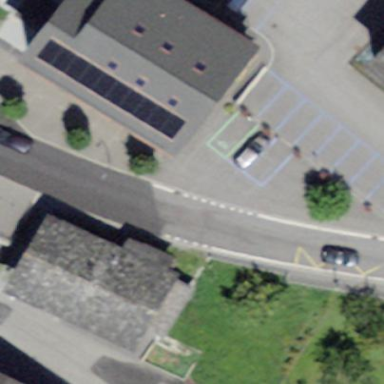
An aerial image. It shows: Village town hall building.